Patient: sex M, age 42
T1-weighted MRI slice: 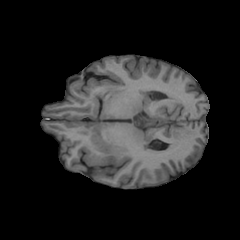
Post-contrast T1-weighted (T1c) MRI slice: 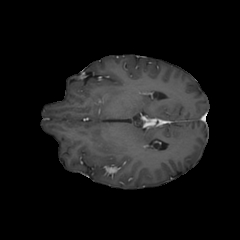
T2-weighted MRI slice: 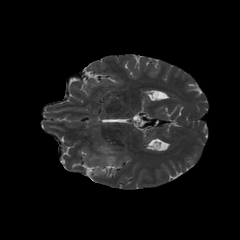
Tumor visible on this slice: yes
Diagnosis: Glioblastoma, IDH-wildtype
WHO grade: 4